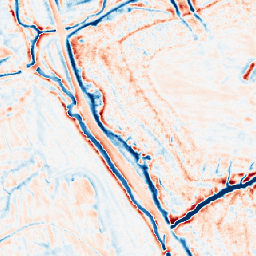
Category: edge_preserving
Decomposition family: bilateral
Decomposition parameters: d: 15
sigma_color: 50
sigma_space: 150
Upsampling method: nearest
Upsampling parameters: scale: 4
Upsampling scale: 4